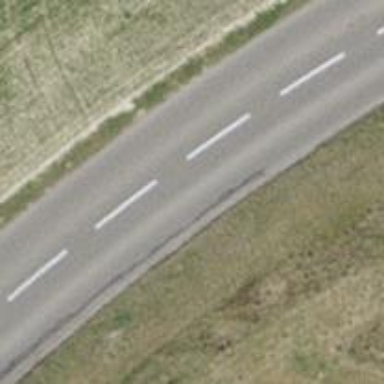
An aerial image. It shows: Asphalt road classified as tertiary.